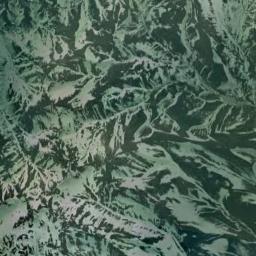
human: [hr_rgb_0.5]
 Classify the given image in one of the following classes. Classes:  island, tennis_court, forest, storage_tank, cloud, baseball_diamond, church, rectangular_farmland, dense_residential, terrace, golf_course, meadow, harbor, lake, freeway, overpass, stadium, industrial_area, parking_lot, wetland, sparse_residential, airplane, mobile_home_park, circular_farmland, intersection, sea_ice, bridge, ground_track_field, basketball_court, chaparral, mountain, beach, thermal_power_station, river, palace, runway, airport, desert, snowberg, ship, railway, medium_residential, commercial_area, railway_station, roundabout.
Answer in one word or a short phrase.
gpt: snowberg